Question: I have this code for displaying flash messages in a HAML file:
'''
# View partial
Test1
= flash.each do |type, message|
.container
.row
.col-md-12
%div{class: "alert #{bootstrap_class_for(type)} alert-dismissible", role: 'alert'}
Test1a
= message
Test1b
%button.close{:'data-dismiss' => 'alert', type: 'button'}
%span{:'aria-hidden' => 'true'} x
%span.sr-only Close
Test2
'''
I can't understand why between Test1b and Test2 a plain Hash gets displayed.

Here's some more code in case that helps:
'''
# Helpers
# http://stackoverflow.com/questions/<PHONE>/rails-devise-handling-devise-error-messages
module DeviseHelper
def devise_error_messages!
if resource.errors.full_messages.any?
flash.now[:error] = resource.errors.full_messages.join(' & ')
end
return
end
end
module ApplicationHelper
# https://gist.github.com/roberto/<PHONE>
def bootstrap_class_for flash_type
case flash_type.to_sym
when :success
"alert-success"
when :error
"alert-danger"
when :alert
"alert-warning"
when :notice
"alert-info"
else
flash_type.to_s
end
end
end
# view
.container-fluid
.row
.full-width-background.form-page
.col-md-4.col-md-offset-4
= form_for(resource, as: resource_name, url: registration_path(resource_name), html: {class: 'form-page'}) do |f|
= devise_error_messages!
.form-group
= f.label :email
= f.email_field :email, autofocus: true, class: 'form-control'
.form-group
= f.label :password
- if @validatable
%i #{@minimum_password_length} characters minimum
= f.password_field :password, autocomplete: 'off', class: 'form-control'
.form-group
= f.label :password_confirmation
= f.password_field :password_confirmation, autocomplete: 'off', class: 'form-control'
.form-group
= f.submit 'Sign up', class: 'btn btn-primary'
= render 'devise/shared/links'
'''
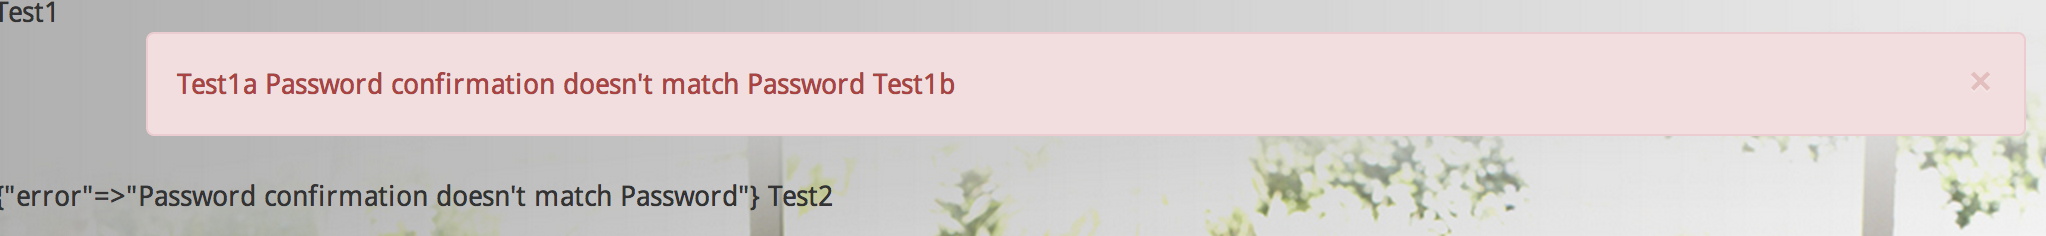
Answer: It's because you have:
'''
= flash.each
'''
As opposed to:
'''
- flash.each
'''
In HAML, the '=' means to take the result of the Ruby and put it on the page (so when you iterate over something, the result is the collection you iterated over), and the '-' means just evaluate the Ruby.